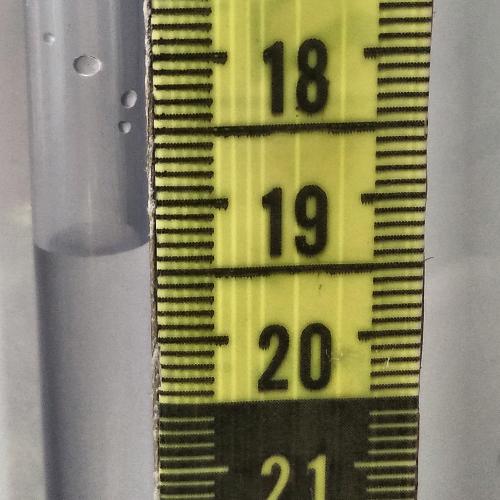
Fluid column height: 19.3 cm